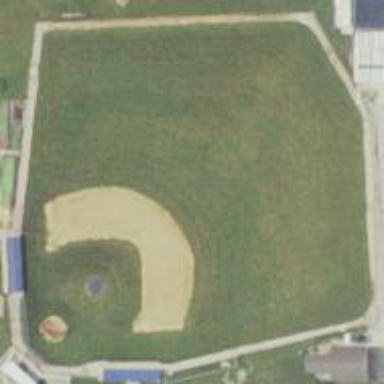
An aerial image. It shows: Baseball pitch for leisure and sports activities.